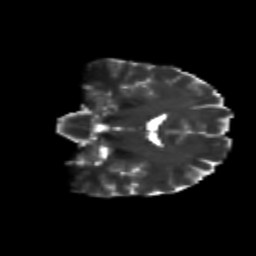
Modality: T2w
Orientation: coronal
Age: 43
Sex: male
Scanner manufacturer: siemens
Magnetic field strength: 3 T
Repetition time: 8.6 s
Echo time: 0.095 s